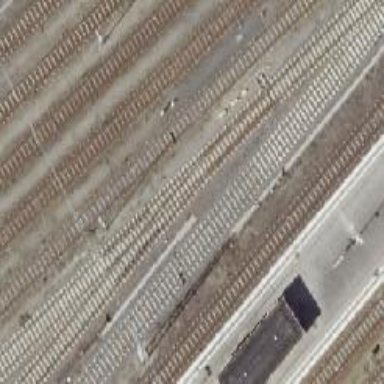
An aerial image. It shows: Railway signal.